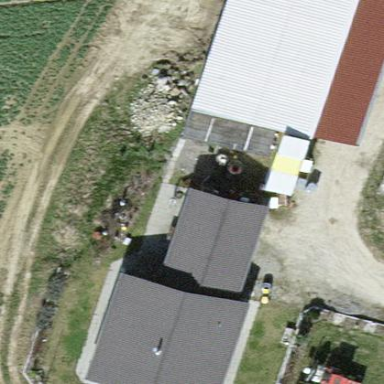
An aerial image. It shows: Detached building with gabled roof.